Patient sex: F
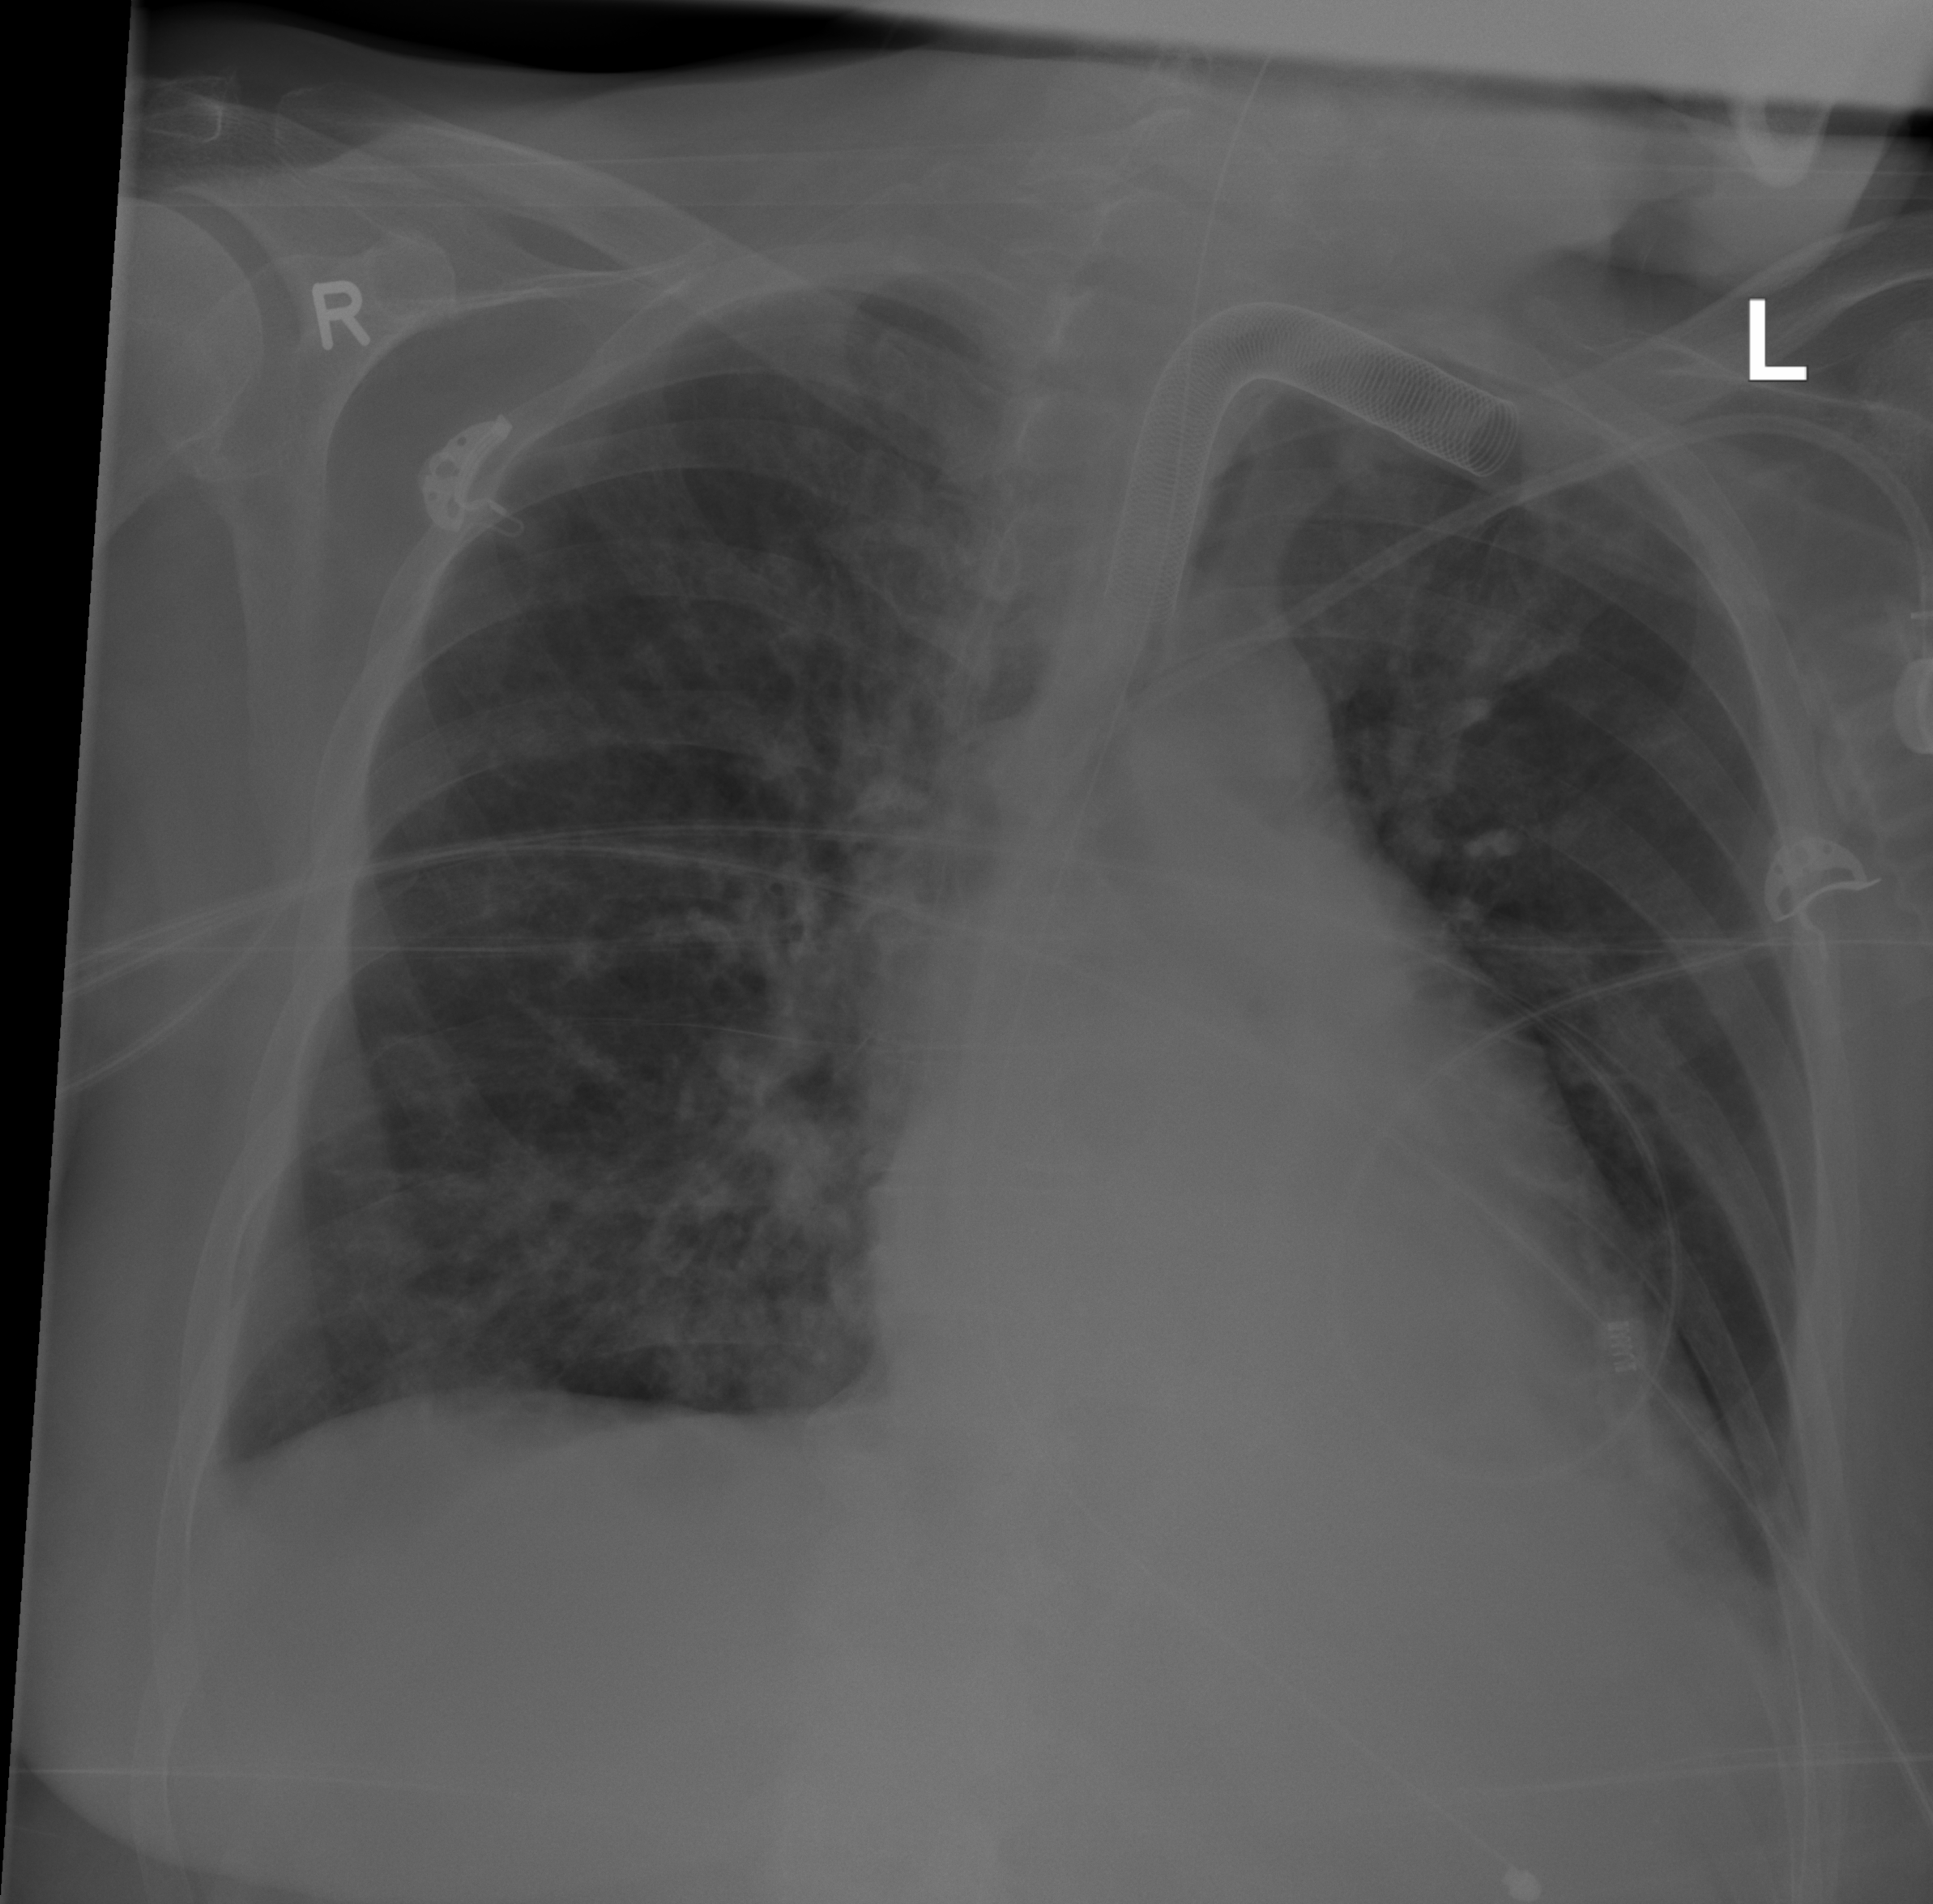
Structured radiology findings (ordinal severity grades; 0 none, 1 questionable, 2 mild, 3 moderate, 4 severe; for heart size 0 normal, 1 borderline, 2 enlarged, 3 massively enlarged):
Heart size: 0
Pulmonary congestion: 2
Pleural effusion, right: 0
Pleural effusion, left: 2
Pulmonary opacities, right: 0
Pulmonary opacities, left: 0
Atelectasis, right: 0
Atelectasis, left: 0